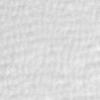
Label: no_change